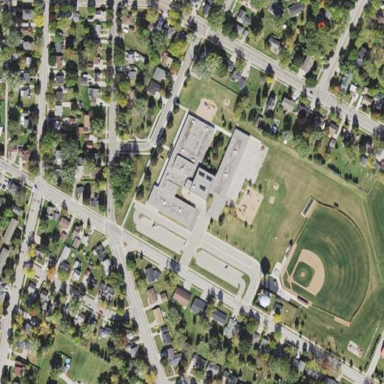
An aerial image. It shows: School building.